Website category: book
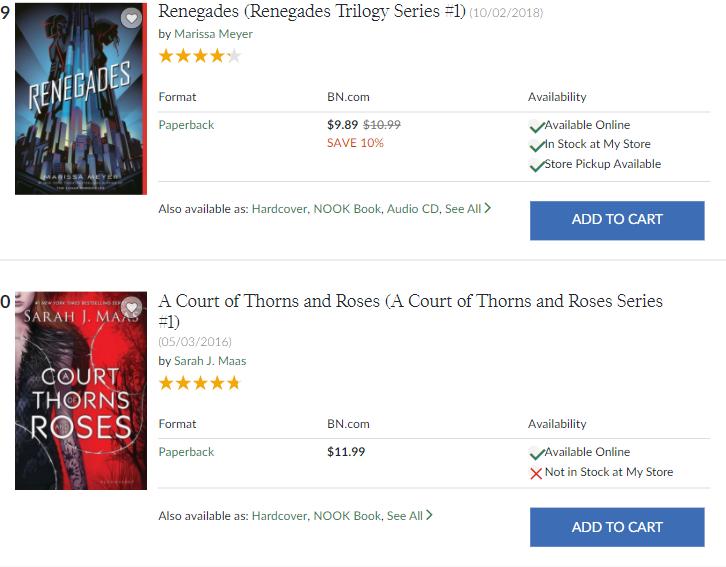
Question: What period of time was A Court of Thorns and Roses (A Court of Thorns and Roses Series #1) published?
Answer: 05/03/2016

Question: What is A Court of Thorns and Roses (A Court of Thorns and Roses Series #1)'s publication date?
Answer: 05/03/2016

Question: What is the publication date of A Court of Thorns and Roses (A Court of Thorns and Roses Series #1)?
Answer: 05/03/2016

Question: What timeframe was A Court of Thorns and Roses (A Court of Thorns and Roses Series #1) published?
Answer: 05/03/2016

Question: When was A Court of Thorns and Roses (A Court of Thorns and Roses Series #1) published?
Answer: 05/03/2016

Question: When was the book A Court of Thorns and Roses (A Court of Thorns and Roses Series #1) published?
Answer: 05/03/2016

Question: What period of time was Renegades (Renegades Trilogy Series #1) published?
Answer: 10/02/2018

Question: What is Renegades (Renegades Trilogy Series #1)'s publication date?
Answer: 10/02/2018

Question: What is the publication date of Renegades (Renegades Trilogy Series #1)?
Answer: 10/02/2018

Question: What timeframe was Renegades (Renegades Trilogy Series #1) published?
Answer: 10/02/2018

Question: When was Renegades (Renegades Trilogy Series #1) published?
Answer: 10/02/2018

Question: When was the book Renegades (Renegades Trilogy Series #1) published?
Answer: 10/02/2018

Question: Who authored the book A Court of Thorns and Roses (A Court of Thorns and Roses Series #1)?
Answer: Sarah J. Maas

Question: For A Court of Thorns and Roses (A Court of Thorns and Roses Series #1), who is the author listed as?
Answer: Sarah J. Maas

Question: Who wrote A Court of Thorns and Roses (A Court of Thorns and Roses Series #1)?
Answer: Sarah J. Maas

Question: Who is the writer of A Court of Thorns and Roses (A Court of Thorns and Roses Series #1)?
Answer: Sarah J. Maas

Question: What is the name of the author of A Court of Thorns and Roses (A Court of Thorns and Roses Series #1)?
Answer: Sarah J. Maas

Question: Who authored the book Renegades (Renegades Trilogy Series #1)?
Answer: Marissa Meyer

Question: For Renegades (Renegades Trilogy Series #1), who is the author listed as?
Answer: Marissa Meyer

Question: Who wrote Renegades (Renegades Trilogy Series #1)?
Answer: Marissa Meyer

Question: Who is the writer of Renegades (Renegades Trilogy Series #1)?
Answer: Marissa Meyer

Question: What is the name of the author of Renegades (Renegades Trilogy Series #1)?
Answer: Marissa Meyer

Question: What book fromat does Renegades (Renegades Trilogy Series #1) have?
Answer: Paperback

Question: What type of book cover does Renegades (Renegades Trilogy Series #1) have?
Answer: Paperback

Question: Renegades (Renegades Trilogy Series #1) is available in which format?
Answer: Paperback

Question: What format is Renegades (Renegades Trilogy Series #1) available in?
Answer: Paperback

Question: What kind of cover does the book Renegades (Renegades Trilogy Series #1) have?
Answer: Paperback

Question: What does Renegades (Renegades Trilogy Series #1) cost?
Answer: $9.89

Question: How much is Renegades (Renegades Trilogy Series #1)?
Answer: $9.89

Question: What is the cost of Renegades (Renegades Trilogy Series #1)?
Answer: $9.89

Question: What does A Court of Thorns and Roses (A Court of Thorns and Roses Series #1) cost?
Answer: $11.99

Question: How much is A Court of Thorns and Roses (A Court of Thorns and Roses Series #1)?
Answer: $11.99

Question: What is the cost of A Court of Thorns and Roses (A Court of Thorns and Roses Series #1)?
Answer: $11.99

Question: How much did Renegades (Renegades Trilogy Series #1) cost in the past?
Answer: $10.99

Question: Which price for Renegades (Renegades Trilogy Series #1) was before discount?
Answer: $10.99

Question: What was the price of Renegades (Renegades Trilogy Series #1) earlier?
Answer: $10.99

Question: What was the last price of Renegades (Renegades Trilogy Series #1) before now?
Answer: $10.99

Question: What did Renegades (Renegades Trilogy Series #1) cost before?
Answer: $10.99

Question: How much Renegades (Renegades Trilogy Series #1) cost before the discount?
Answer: $10.99

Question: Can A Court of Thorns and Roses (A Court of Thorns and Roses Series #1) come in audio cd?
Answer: no

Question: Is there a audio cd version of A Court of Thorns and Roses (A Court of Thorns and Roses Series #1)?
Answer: no

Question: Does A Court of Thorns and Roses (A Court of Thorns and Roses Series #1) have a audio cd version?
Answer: no

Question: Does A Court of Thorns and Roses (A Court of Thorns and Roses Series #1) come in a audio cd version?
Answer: no

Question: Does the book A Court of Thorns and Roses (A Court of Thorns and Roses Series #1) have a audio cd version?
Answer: no

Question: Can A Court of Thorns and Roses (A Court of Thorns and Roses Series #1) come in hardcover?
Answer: yes

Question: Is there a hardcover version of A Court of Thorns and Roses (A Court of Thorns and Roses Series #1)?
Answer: yes

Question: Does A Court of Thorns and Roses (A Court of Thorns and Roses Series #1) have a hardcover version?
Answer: yes

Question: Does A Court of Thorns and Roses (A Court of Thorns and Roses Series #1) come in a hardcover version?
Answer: yes

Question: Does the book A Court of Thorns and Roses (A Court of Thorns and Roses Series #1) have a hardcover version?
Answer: yes

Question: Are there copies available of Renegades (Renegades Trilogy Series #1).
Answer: yes

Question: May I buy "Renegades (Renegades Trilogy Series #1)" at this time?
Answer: yes

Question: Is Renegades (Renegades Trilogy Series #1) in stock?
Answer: yes

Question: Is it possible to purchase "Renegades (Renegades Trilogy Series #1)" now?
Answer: yes

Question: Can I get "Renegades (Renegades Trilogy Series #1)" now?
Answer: yes

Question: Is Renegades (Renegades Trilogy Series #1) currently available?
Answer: yes

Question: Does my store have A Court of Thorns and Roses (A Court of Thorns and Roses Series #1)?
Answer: no

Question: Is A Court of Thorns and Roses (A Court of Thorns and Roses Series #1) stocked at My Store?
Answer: no

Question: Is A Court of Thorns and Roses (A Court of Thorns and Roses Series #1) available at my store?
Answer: no

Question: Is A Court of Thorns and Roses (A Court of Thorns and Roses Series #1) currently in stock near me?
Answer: no

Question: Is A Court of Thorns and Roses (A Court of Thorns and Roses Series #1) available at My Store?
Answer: no

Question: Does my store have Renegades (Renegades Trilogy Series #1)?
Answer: yes

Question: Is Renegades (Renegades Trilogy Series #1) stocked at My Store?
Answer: yes

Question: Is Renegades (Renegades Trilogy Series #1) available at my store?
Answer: yes

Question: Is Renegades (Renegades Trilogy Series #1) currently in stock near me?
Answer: yes